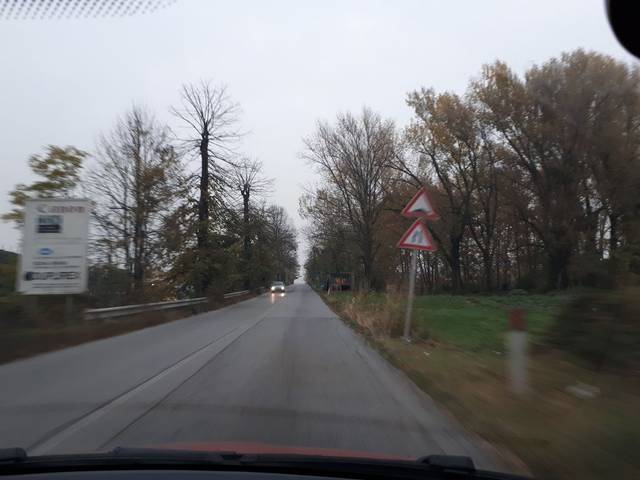
Region: Italy
Coordinates: 45.748, 9.28